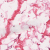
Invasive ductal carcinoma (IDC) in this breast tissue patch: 0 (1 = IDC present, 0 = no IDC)